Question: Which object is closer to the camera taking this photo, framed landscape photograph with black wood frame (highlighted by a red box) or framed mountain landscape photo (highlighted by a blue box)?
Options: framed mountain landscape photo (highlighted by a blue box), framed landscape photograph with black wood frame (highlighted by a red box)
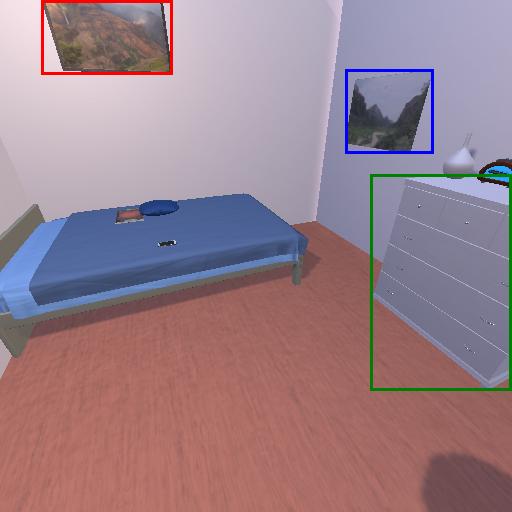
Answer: framed mountain landscape photo (highlighted by a blue box)